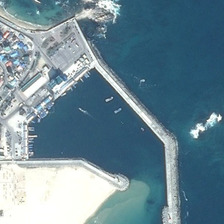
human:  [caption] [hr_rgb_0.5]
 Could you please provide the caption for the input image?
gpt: this is a huge, bustling port with bright, blue sea decorated .

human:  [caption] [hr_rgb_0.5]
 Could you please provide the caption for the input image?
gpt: a port with several boats is near many buildings .

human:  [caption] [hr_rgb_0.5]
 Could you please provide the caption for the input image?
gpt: a port with several boats is near many buildings .

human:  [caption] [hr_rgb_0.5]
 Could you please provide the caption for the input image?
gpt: this is a huge, bustling port with bright, blue sea decorated .

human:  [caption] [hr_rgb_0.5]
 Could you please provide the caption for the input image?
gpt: a port with several boats is near many buildings .